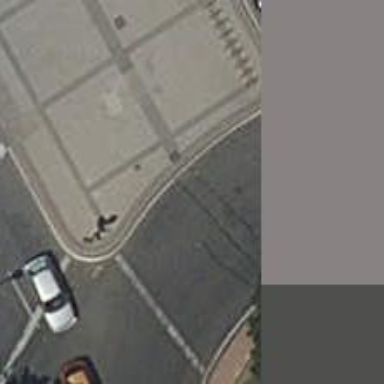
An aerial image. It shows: Primary highway with asphalt surface leading to roundabout.